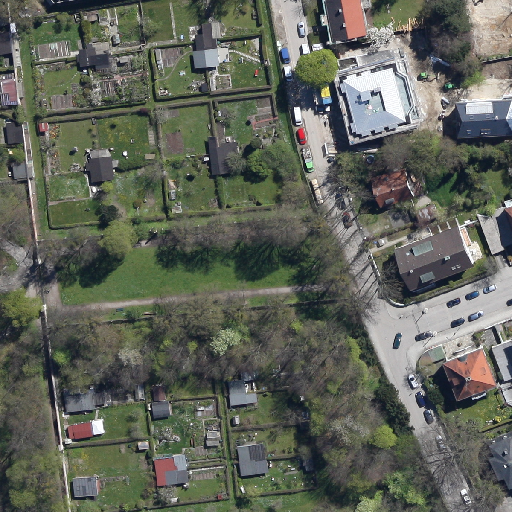
Referring expression: van